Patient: sex M, age 67
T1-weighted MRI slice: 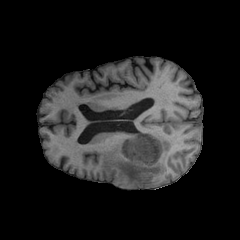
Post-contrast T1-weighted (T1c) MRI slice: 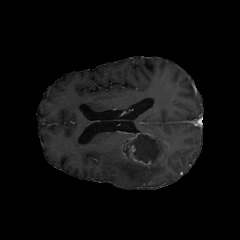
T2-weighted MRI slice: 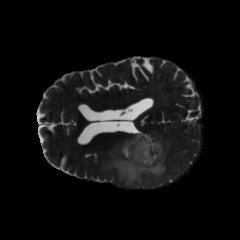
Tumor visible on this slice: yes
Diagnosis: Glioblastoma, IDH-wildtype
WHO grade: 4